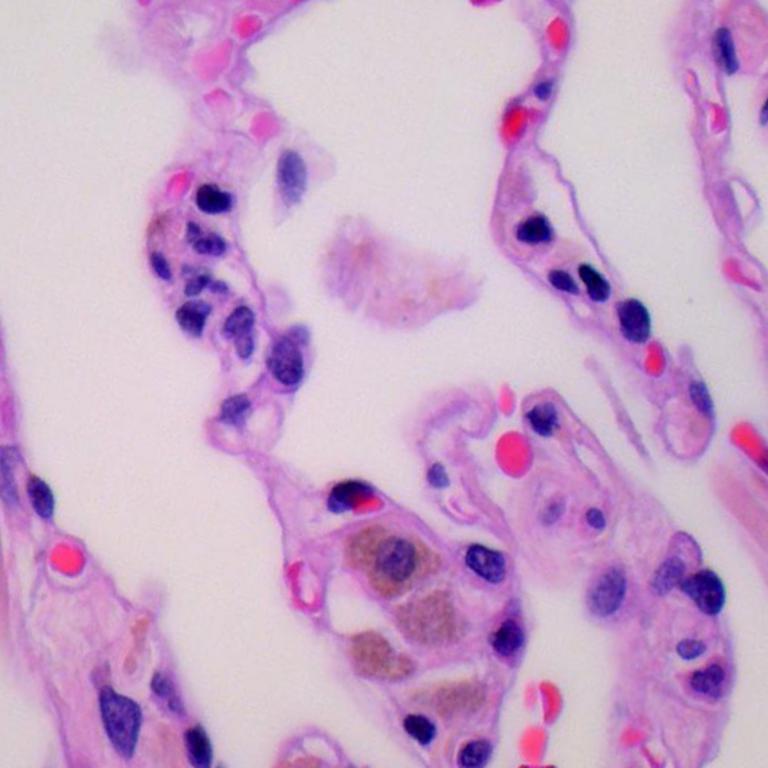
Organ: lung
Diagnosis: benign